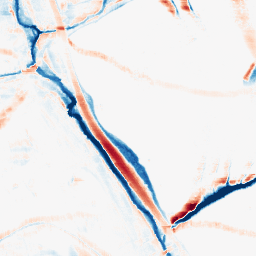
Category: morphological
Decomposition family: morphological_rect
Decomposition parameters: operation: average
width: 20
height: 10
Upsampling method: bicubic_16x
Upsampling parameters: scale: 16
Upsampling scale: 16